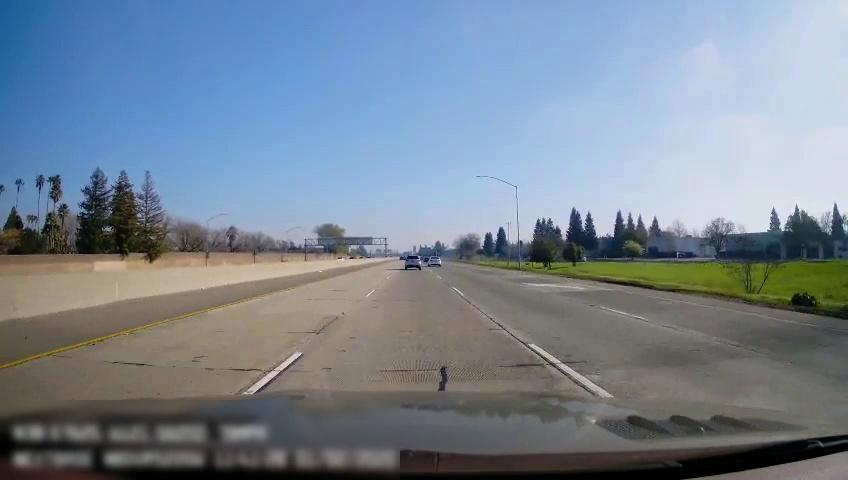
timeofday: Day
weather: Sunny
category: Drivable Space
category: Vehicles | SUV
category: Vehicles | Car
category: Lanes | Current Lane
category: Lanes | Current Lane
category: Lanes | Current Lane
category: Lanes | Alternate Lane
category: Lanes | Alternate Lane
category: Traffic | Signs
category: Traffic | Signs